Question: I am using paypal REST API to test out express checkout on sandbox environment.
Everything works fine except one thing: order description area is rather empty: no summs, no individual item information, no total order sum amount - I can see only my dummy description" regardless that I do pass order summ amount.
I am passing payment information similar to one used in the example apps:
'''
var ppPayment = {
"intent": "sale",
"payer": {
"payment_method": "paypal"
},
"redirect_urls": {},
"transactions": [{
"amount": {
"currency": "EUR",
"details": {
"subtotal": 0
}
}
}]
};
ppPayment.transactions[0].amount.total = params.req_order_amount;
ppPayment.redirect_urls.return_url = "http://xxxxxxxxx/confirm?order_id=" + order_id;
ppPayment.redirect_urls.cancel_url = "http://xxxxxxxxx/cancel?order_id" + order_id;
ppPayment.transactions[0].description = "Dummy description";
ppPayment.transactions[0].amount.details.subtotal = params.req_order_amount;
'''
What lines should I add to the payment.create call to user to be able to see the description like displayed here ?
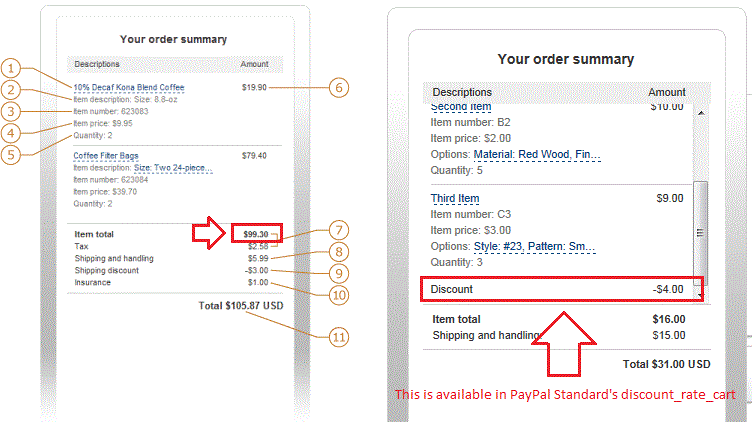
Answer: Follow the API
<URL>
You need to create 'transaction object' inside which 'item_list object' consisting of items. Lets name one 'item object' or and go by your screenshot :
1. paypalItem.name
2. ..until 6. : See API for item object. Some fields only exist in invoice_item object
3. ..until 10. : See API for Invoice object
Good luck